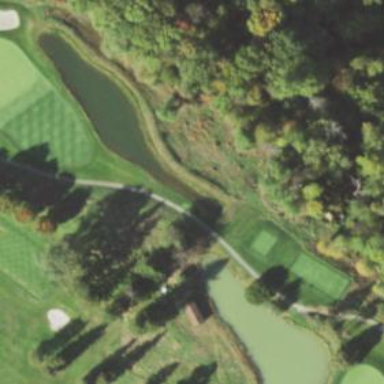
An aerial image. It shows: Path for both road and golf.